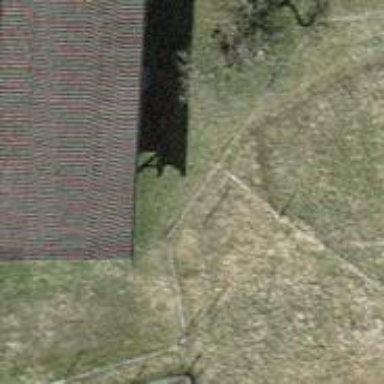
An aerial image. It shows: Fence.